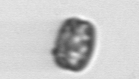
Label: Thalassiosira